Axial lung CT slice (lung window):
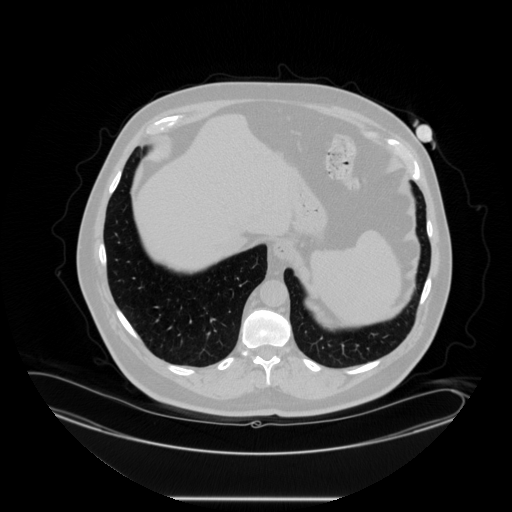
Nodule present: no